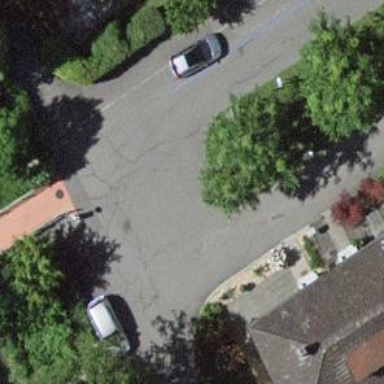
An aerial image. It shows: Bollard barrier.